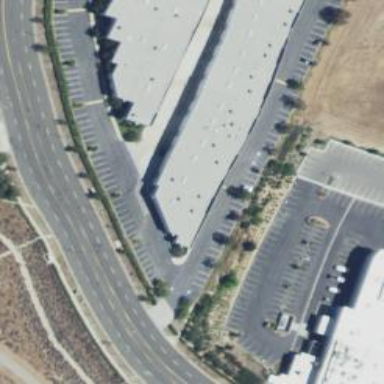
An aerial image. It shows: Warehouse building.